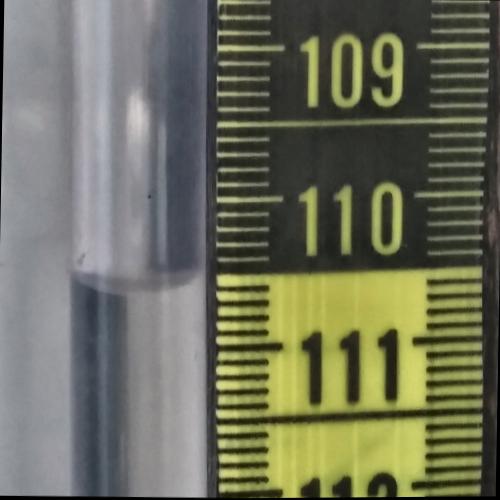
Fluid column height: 110.6 cm